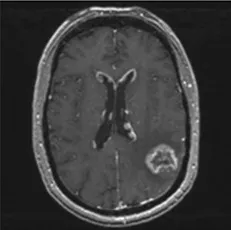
MRI images of ependymal disease and response to whole brain re-irradiation. (A) Contrast enhanced T1 MRI showing new enhancing, linear, and nodular lesions along the ventricles consistent with ependymal disease.
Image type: radiology (mri)